Question: I was wondering how one could completely replace a 'UITabBar' button completely as an image (i.e. without any text below the image, similar to the style found in Instagram or Polar).
I have tried using '<URL>, but it still includes the text in the bottom. Help is appreciated - thanks!

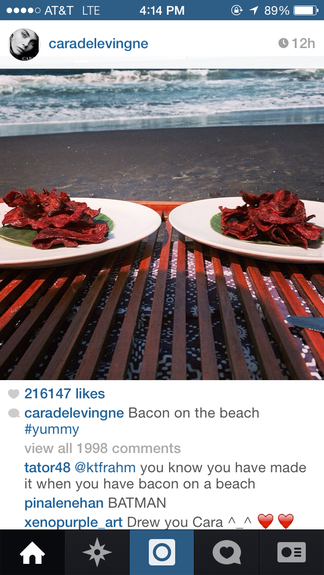
Answer: You need to set 'edge insets' and use different 'image rendering options' in 'iOS 7' and later versions. I used a simple 'OS_version check' and implemented it as follows:
Define a constant for 'OS_version' check:
'''
#define DEVICE_SYSTEM_VERSION [[[UIDevice currentDevice] systemVersion] floatValue]
'''
Then used the following piece of code in your base viewController:
'''
UIImage *yourSelectedImage = [UIImage imageNamed:@"option1Selected.png"];
UIImage *yourUnSelectedImage = [UIImage imageNamed:@"option1.png"];
viewController.tabBarItem = [[UITabBarItem alloc] init];
if (DEVICE_SYSTEM_VERSION >= 7)
{
[yourViewController.tabBarItem setImage:[yourUnSelectedImage imageWithRenderingMode:UIImageRenderingModeAlwaysOriginal]];
[yourViewController.tabBarItem setSelectedImage:[yourSelectedImage imageWithRenderingMode:UIImageRenderingModeAlwaysOriginal]];
}
else
{
[yourViewController.tabBarItem setImage:yourUnSelectedImage];
[yourViewController.tabBarItem setFinishedSelectedImage:yourSelectedImage withFinishedUnselectedImage:image];
}
// set the title to be an empty string
yourViewController.tabBarItem.title = @"";
// set edge insets so that the image occupies the entire area
if (DEVICE_SYSTEM_VERSION <= 7)
{
yourViewController.tabBarItem.imageInsets = UIEdgeInsetsMake(8, 0, -8, 0);
}
else
{
yourViewController.tabBarItem.imageInsets = UIEdgeInsetsMake(0, 0, 0, 0);
}
'''
This worked for me. Hope this helps! :)